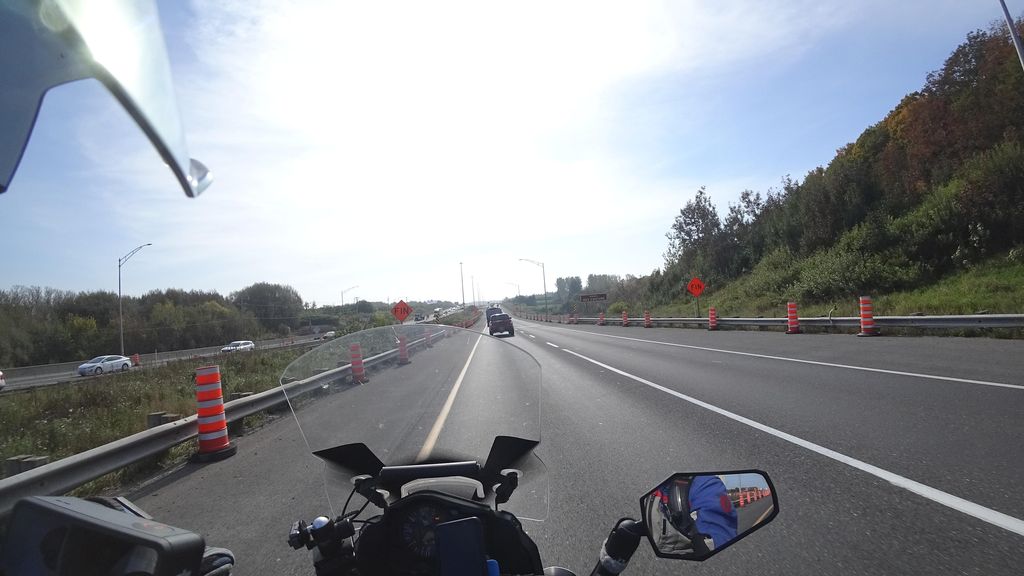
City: quebec_city